Interaction volume radius: 10 \u00c5
Interaction volume height: 20 \u00c5
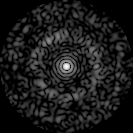
Disorder parameter: 0.839